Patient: sex M, age 43
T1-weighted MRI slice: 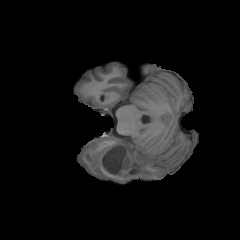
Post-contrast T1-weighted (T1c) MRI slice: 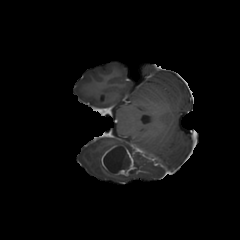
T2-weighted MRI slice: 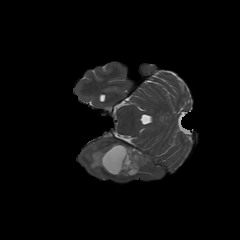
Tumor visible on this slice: yes
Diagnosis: Glioblastoma, IDH-wildtype
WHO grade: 4